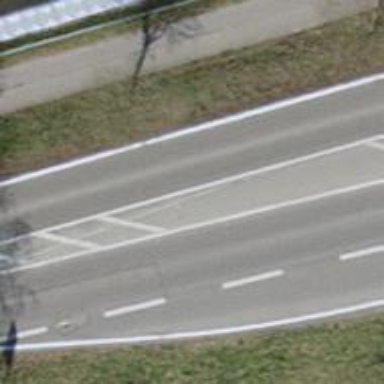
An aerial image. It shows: Asphalt road classified as primary highway.